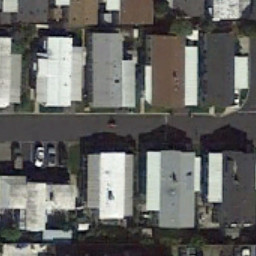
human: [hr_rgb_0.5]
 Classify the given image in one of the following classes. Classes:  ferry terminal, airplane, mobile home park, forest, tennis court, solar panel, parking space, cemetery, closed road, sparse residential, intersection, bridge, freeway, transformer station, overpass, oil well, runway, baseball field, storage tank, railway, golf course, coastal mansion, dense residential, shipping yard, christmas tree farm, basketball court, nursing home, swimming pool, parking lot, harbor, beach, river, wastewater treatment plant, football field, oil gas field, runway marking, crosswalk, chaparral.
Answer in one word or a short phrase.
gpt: mobile home park